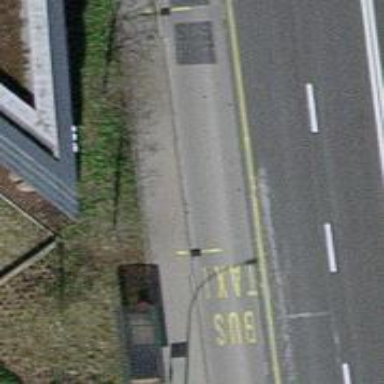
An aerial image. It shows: Sidewalk with asphalt surface leading to platform for public transport. The platform has shelter.